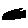
Label: square